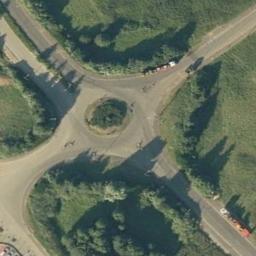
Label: roundabout